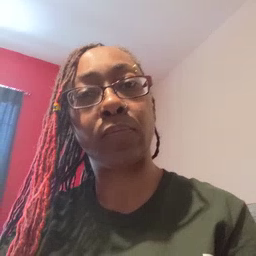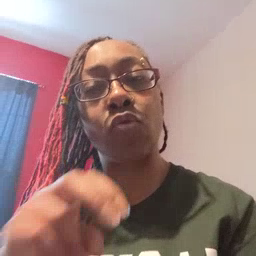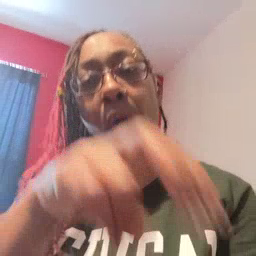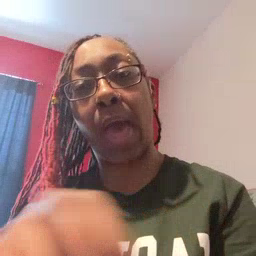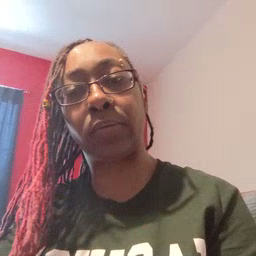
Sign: ride